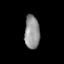
Tissue: lung
Cell type: Myeloid cells
Senescence score: 0.5478
Nuclear area (px): 492
Mean DAPI intensity: 146.376